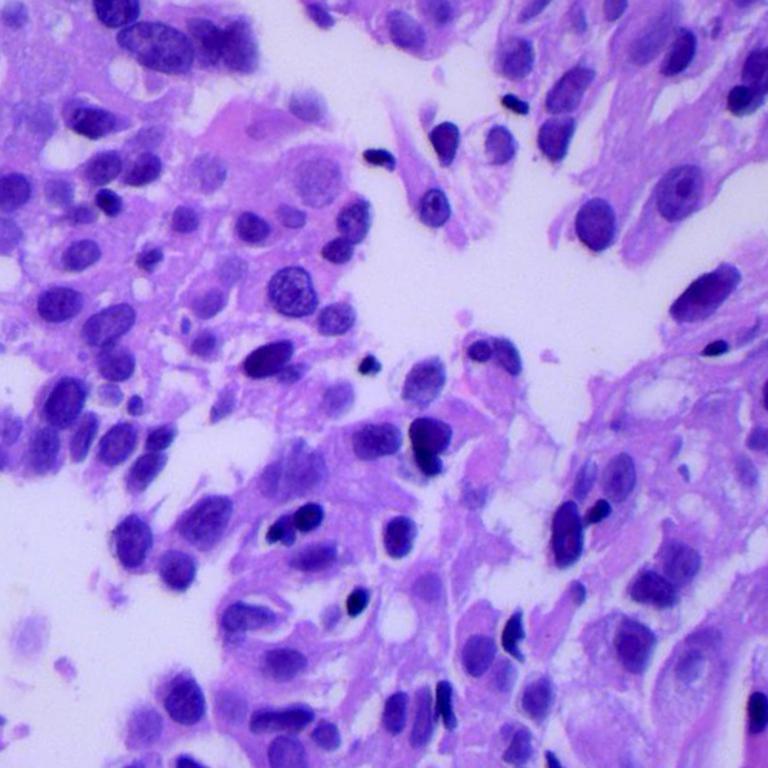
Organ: lung
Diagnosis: adenocarcinomas